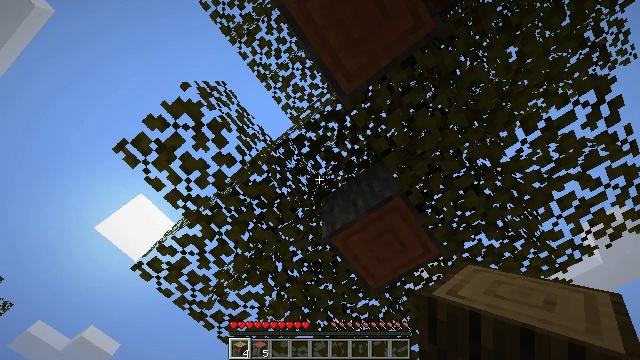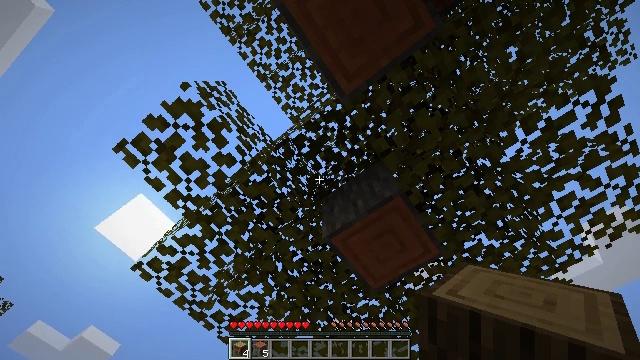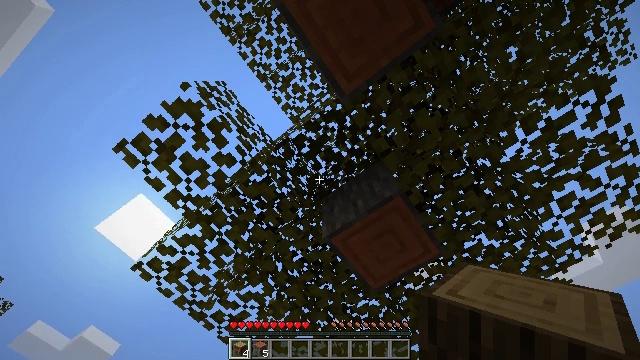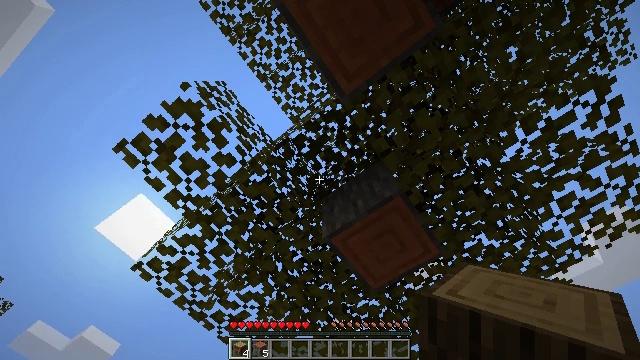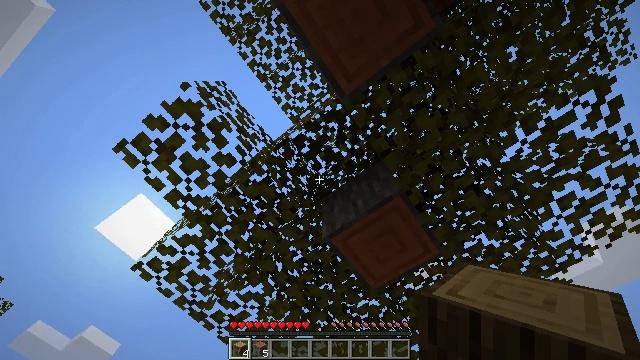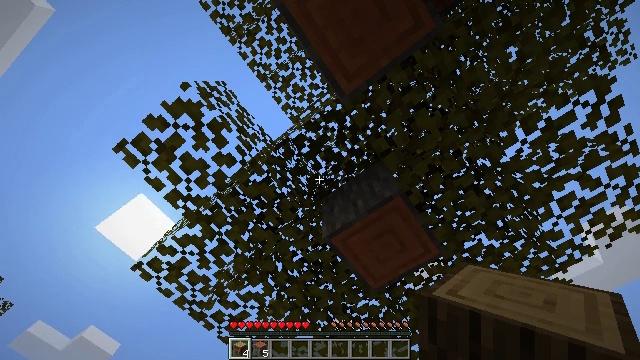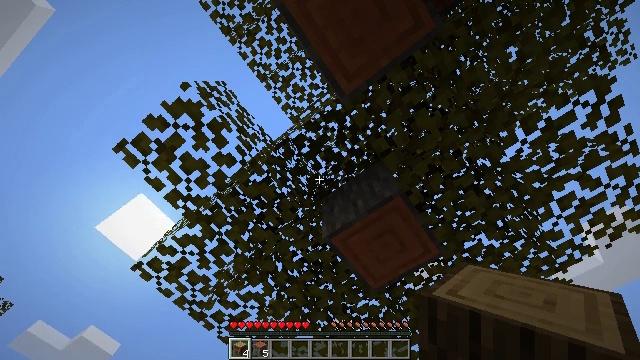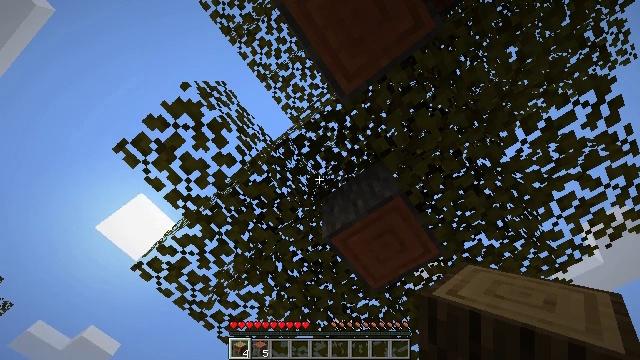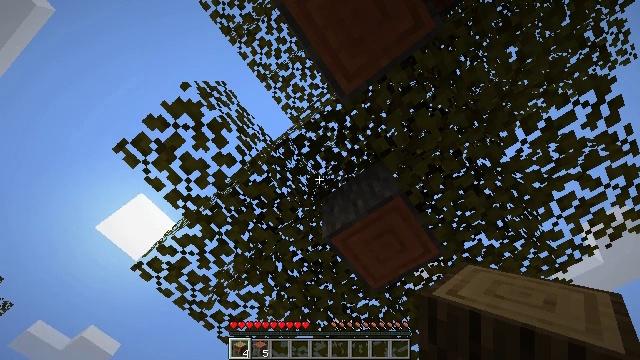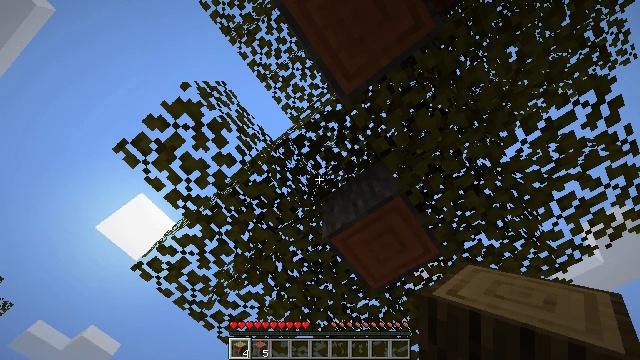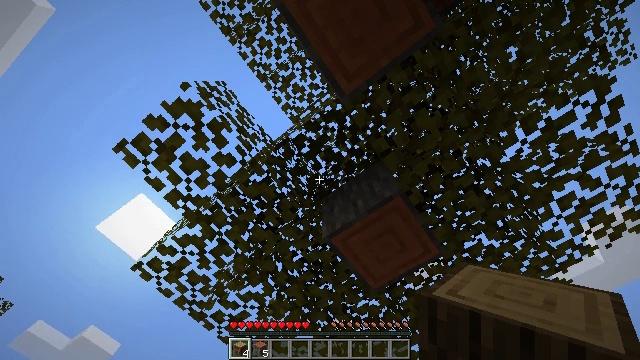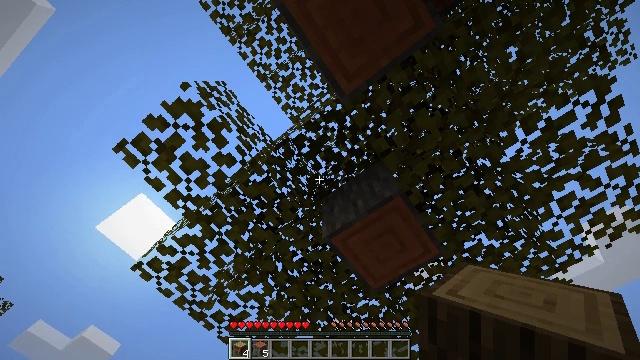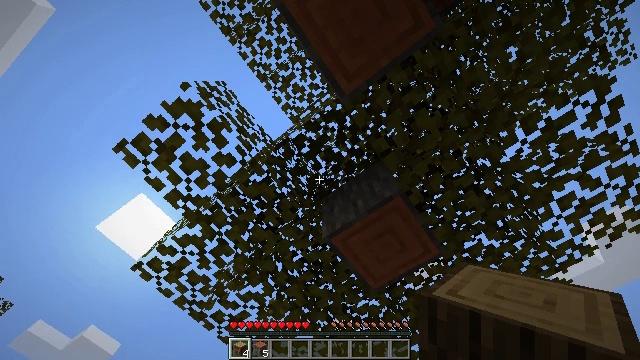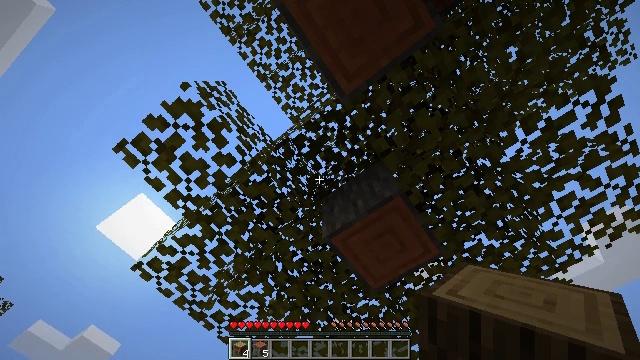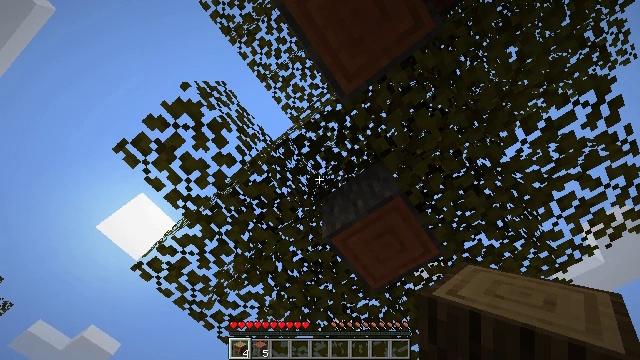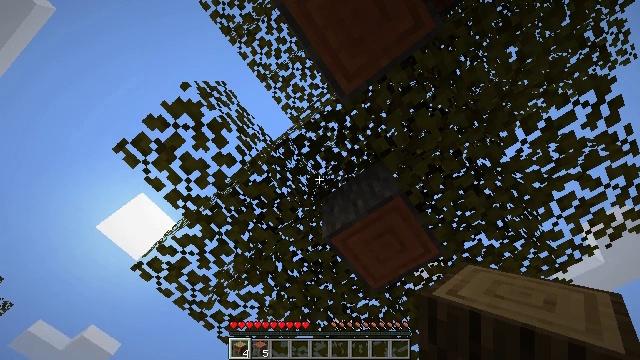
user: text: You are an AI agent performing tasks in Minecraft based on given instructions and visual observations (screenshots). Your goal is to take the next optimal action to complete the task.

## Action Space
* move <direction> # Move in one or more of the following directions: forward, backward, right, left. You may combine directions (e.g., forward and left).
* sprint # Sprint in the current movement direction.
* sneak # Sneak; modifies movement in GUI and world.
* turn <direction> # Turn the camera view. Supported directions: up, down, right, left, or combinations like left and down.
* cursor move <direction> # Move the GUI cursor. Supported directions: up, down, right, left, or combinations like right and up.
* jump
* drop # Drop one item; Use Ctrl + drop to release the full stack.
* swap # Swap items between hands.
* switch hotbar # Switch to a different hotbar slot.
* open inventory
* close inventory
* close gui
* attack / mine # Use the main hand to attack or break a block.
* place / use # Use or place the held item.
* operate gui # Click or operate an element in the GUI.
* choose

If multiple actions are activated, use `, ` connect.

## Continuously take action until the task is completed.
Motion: motion action
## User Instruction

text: Collect acacia logs by breaking the tree.
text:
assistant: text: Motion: no_op
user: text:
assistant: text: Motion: no_op
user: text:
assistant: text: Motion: no_op
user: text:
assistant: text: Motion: no_op
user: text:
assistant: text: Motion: no_op
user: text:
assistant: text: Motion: no_op
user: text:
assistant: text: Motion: no_op
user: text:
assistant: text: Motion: no_op
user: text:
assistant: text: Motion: no_op
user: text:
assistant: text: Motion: no_op
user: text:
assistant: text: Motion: no_op
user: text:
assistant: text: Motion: no_op
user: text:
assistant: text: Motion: no_op
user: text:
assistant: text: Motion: no_op
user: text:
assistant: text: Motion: no_op
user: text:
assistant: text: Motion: no_op
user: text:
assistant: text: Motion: no_op
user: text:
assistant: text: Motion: no_op
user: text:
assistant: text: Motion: no_op
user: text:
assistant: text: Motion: no_op
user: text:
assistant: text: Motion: no_op
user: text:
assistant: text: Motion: no_op
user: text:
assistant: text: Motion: no_op
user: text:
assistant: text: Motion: no_op
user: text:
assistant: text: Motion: no_op
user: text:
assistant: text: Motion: no_op
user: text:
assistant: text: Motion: no_op
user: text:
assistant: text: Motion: no_op
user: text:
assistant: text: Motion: no_op
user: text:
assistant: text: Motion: no_op